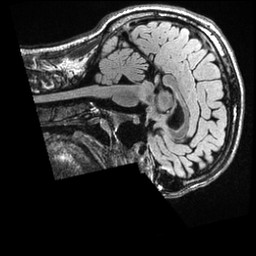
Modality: T1w
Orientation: sagittal
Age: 21
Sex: male